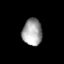
Tissue: lung
Cell type: Epithelial cells
Senescence score: 0.5595
Nuclear area (px): 521
Mean DAPI intensity: 161.837